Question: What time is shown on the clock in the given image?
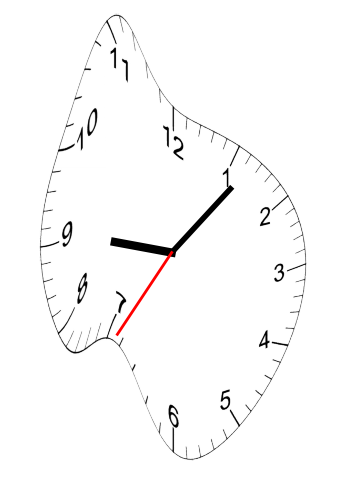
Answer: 09:06:35